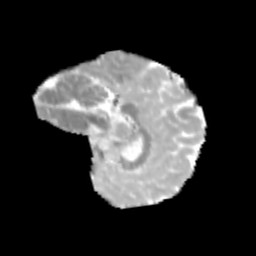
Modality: MD
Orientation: sagittal
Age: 11
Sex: female
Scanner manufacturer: siemens
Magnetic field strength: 3 T
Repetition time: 3.8 s
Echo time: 0.07 s